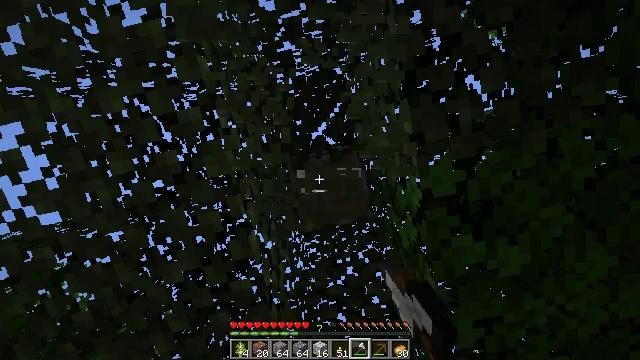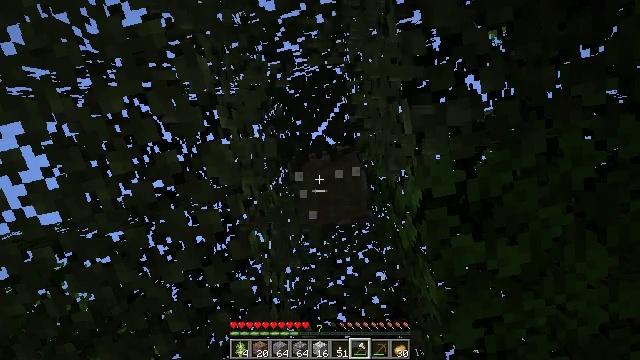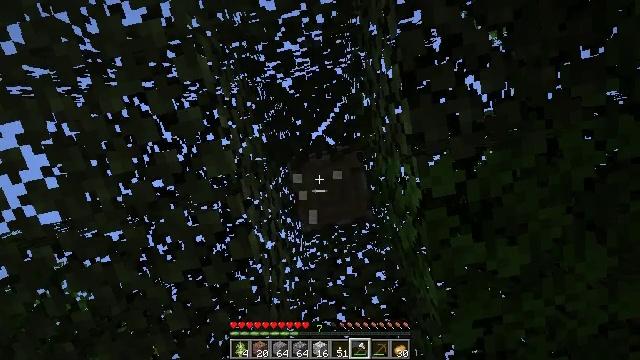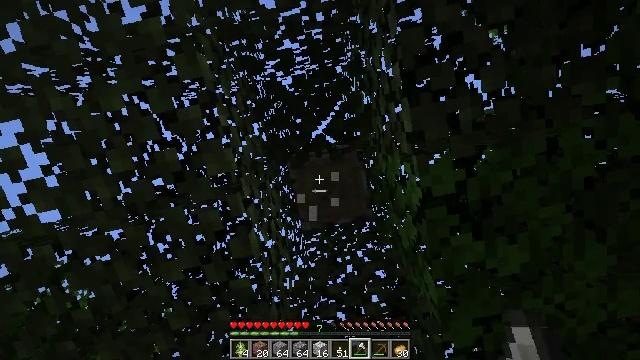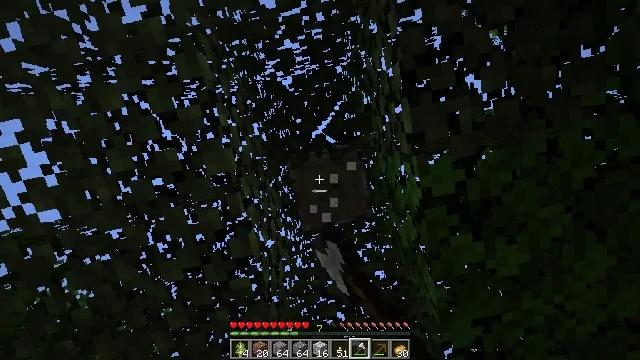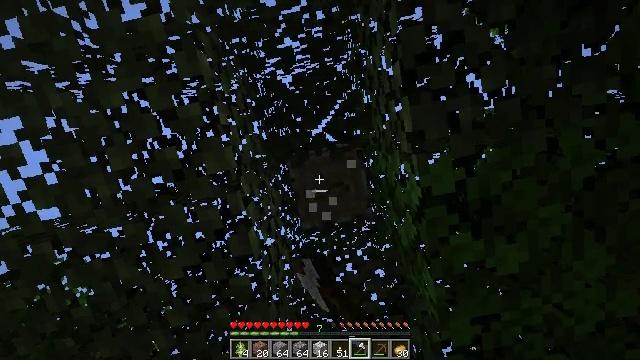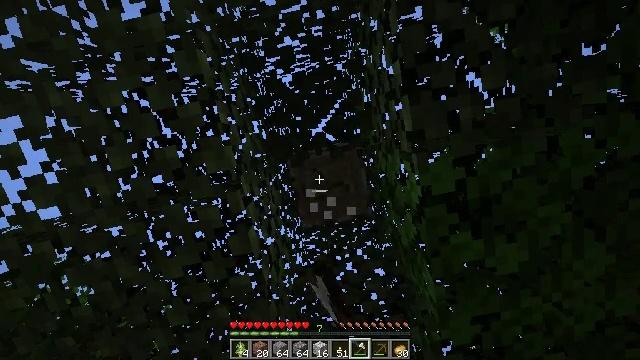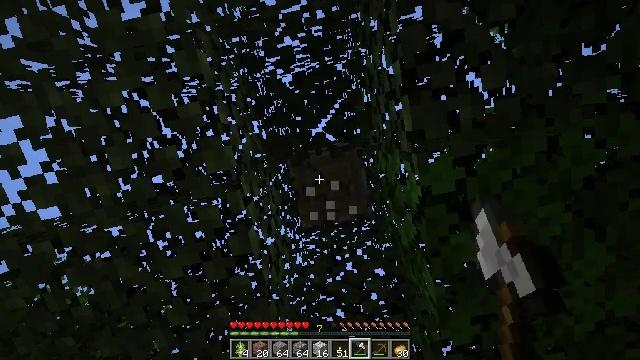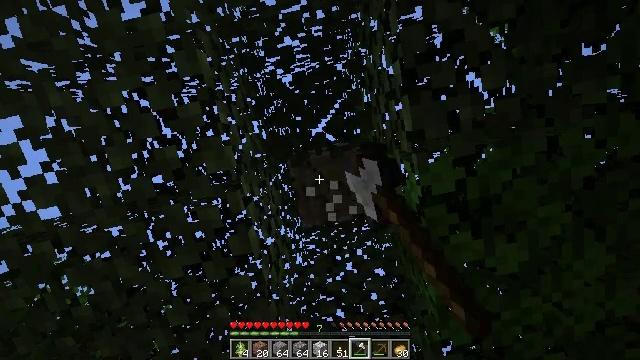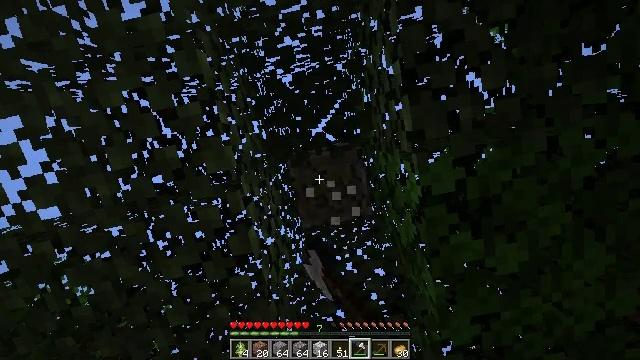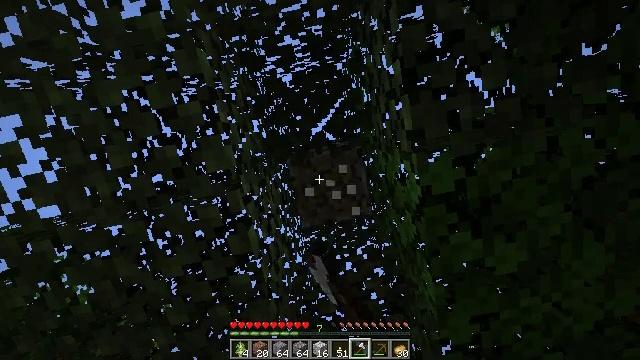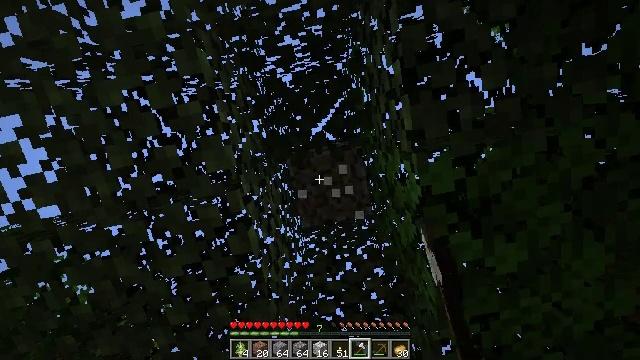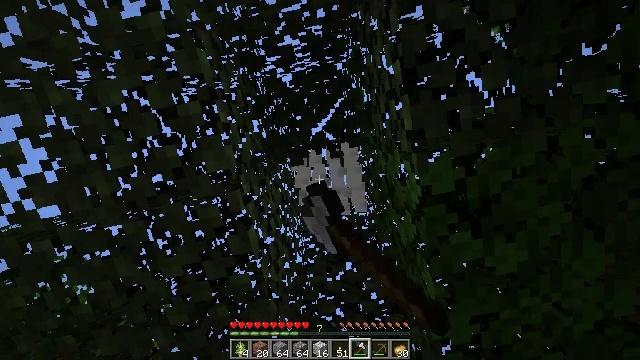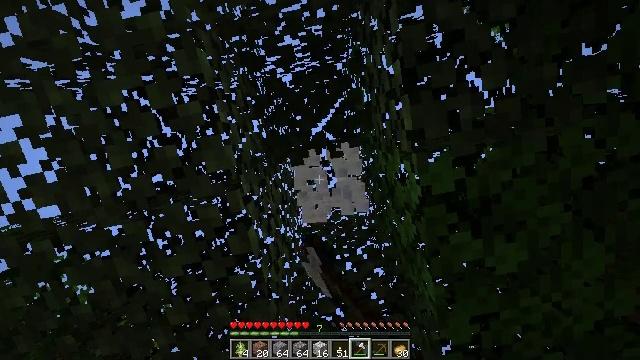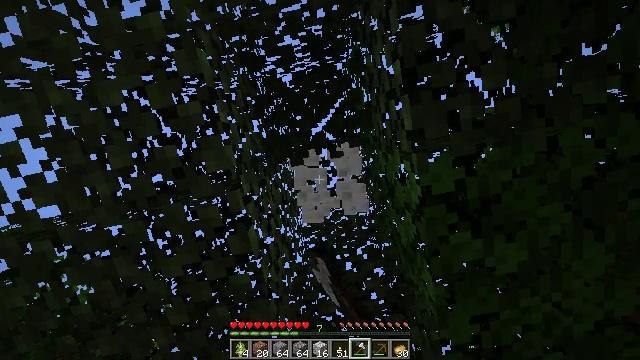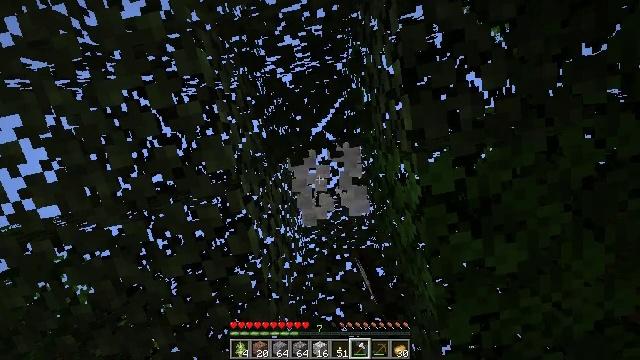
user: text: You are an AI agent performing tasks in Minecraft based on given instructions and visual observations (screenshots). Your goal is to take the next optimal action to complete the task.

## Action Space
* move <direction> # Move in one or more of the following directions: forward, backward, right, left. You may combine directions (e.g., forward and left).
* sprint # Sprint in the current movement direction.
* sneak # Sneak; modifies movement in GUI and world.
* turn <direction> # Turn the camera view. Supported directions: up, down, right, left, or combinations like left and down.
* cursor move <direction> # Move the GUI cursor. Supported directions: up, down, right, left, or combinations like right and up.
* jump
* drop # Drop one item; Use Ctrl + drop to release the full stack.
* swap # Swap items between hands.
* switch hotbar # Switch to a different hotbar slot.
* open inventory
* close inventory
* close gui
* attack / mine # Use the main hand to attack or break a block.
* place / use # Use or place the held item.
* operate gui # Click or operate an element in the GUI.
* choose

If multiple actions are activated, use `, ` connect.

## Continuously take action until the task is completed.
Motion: motion action
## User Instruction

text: Chop down the birch log.
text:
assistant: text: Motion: attack / mine
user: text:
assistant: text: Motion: attack / mine
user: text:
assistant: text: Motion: attack / mine
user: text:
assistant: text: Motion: attack / mine
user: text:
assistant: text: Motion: attack / mine
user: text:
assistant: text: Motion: attack / mine
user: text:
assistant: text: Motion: attack / mine
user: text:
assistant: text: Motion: attack / mine
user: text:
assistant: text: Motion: attack / mine
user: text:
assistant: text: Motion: attack / mine
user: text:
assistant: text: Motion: attack / mine
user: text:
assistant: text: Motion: attack / mine
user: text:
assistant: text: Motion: attack / mine
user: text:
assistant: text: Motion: attack / mine
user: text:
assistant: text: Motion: no_op
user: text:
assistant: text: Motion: no_op
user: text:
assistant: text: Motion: no_op
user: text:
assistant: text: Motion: no_op
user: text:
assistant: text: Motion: no_op
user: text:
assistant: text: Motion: no_op
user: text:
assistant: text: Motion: no_op
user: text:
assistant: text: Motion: no_op
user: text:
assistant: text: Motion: turn down
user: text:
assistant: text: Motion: turn right and down
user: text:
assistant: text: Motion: turn right and down
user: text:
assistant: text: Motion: turn right and down
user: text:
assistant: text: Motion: turn down
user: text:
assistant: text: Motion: turn down
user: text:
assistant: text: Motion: turn down
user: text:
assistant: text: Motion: turn down